Question: I'm trying to add 'android.support.design' library to my project: All the interesting things in my gradle file:
'''
dependencies {
compile fileTree(include: ['*.jar'], dir: 'libs')
compile 'com.android.support:design:22.2.0'
compile 'com.android.support:support-annotations:22.0.0'
compile 'com.android.support:support-v13:22.1.1'
compile 'com.android.support:recyclerview-v7:22.1.1'
compile 'com.android.support:cardview-v7:22.1.0'
}
'''
I'm getting
'''
Error:Android Gradle Build Target: java.lang.NullPointerException
'''
When removing 'com.android.support:design:22.2.0' (and adding back 'v4' and 'AppCompat'), build is successful.

<URL> didn't help me
Notice that i'm building using
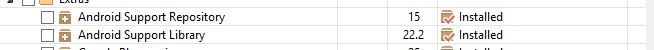
Answer: I ran the 'app' using 'android studio' and not 'IntelliJ 14' and got a different error:
'''
'Error:(1) Attribute "insetForeground" has already been defined'
'''
So if someone is running 'IntelliJ 14', until next update of 'Intellij 14' I guess It's safer to use 'android studio 1.3.+' (or at least check for errors using 'android studio'.
If one get the same error.
- go to attr.xml and remove 'declare-styleable name="ScrimInsetsView"'- using search for 'insetF' and remove 'app:insetForeground' attribute from all the layout that contains such attribute.
Everything should work OK now